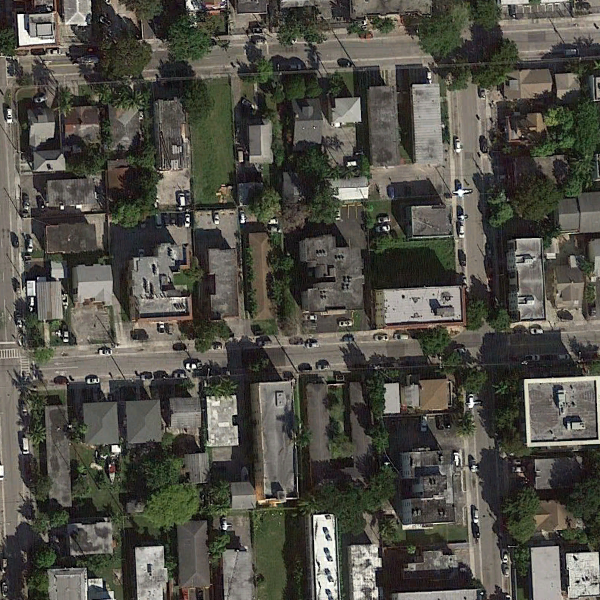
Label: DenseResidential